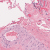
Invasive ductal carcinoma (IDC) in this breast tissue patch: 0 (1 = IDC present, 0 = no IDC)